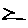
Label: zigzag